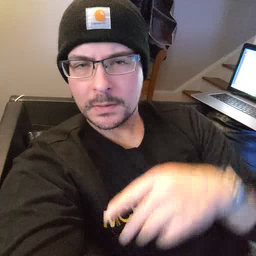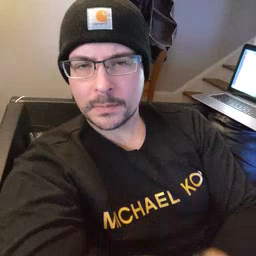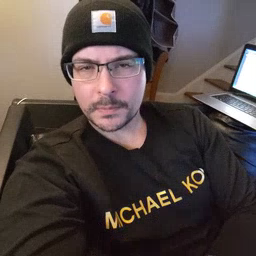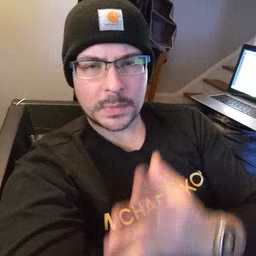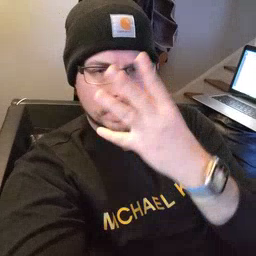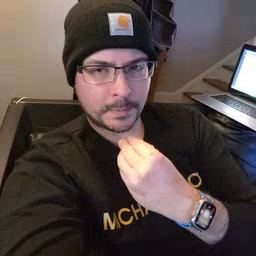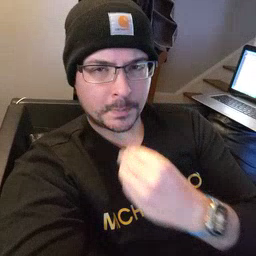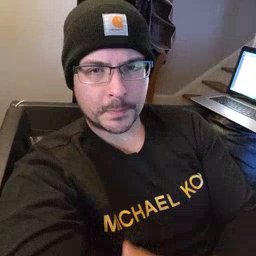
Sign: sleep